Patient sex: M
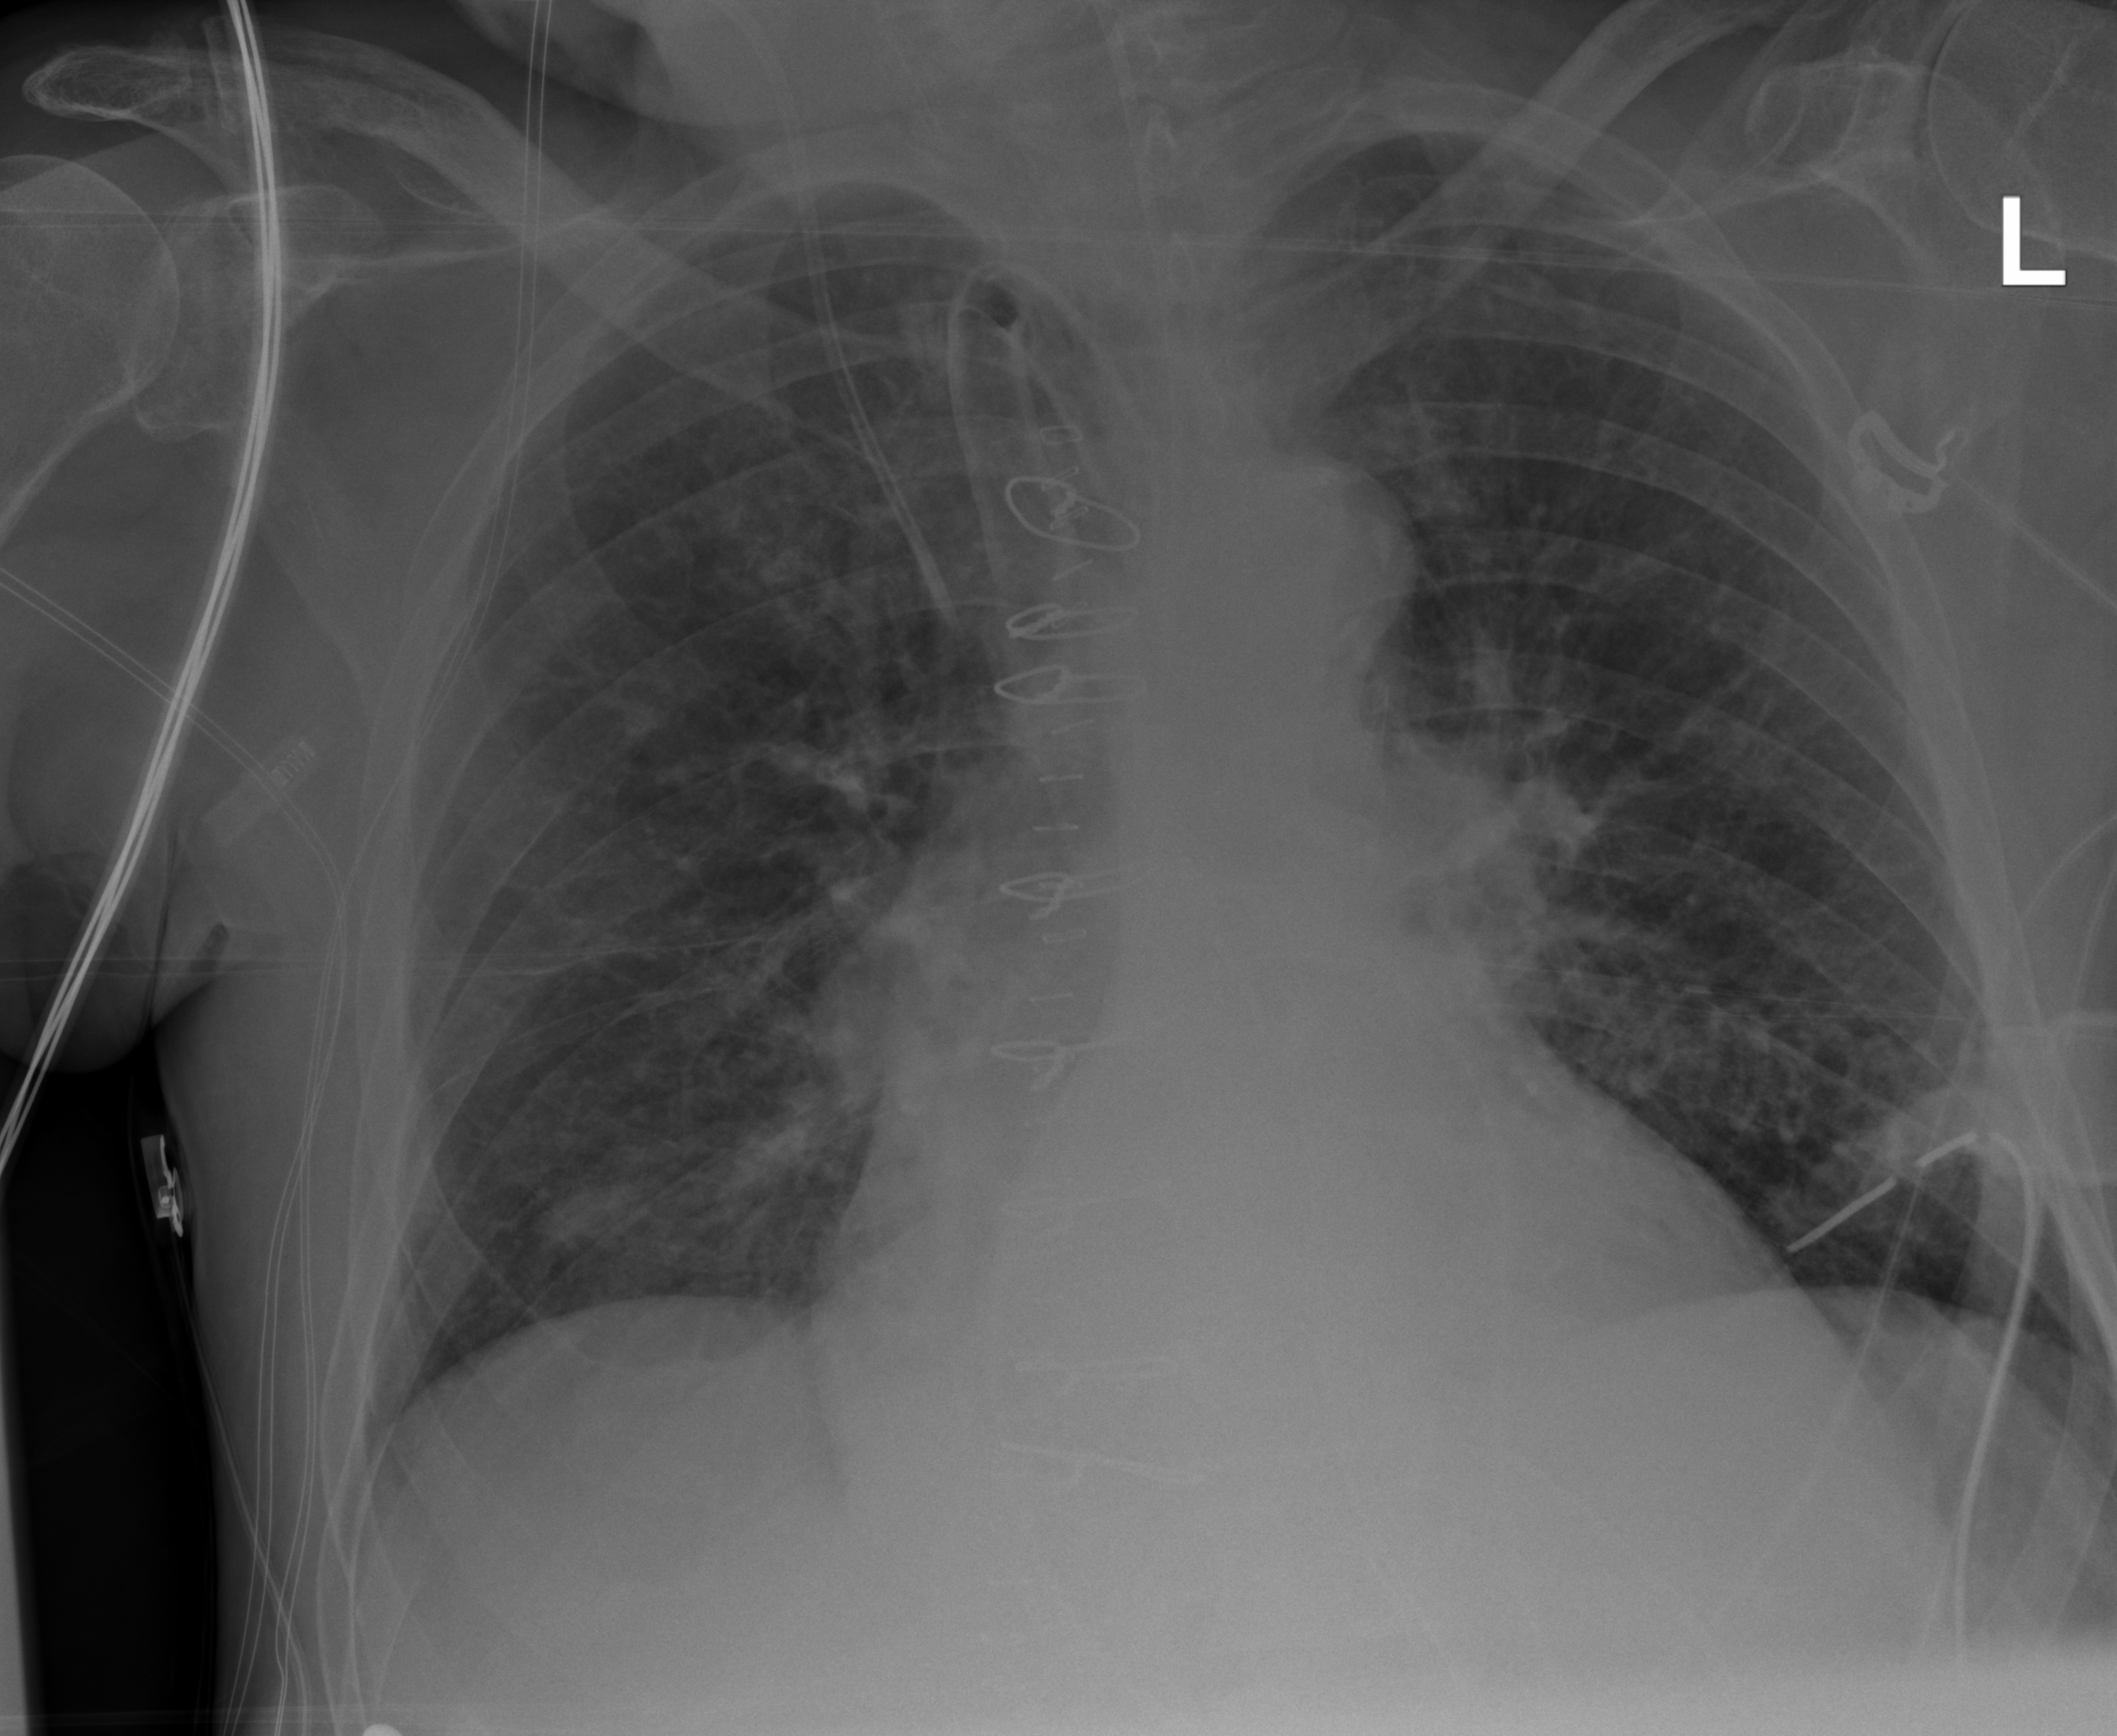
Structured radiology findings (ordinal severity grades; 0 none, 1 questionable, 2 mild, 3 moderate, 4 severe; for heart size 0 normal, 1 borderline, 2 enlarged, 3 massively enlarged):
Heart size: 2
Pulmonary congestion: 0
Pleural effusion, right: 0
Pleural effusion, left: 0
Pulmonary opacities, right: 2
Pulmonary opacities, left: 2
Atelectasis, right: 2
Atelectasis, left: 2